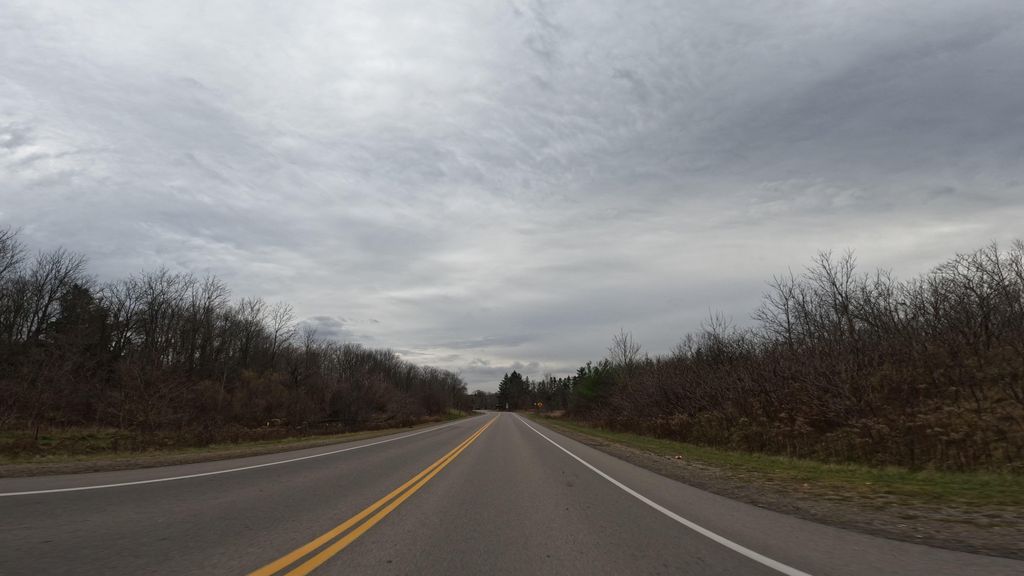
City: hamilton